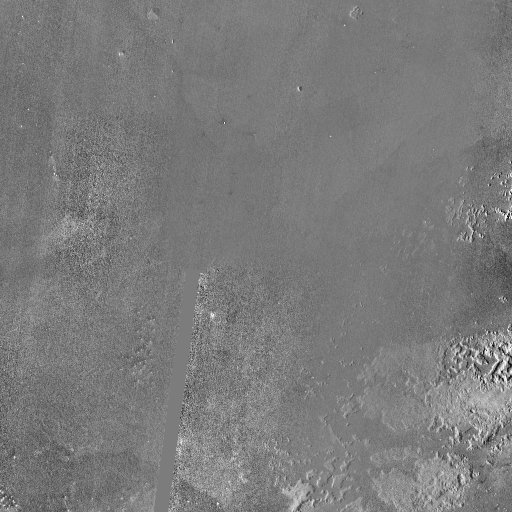
Crater classes present: Background, Other, Buried